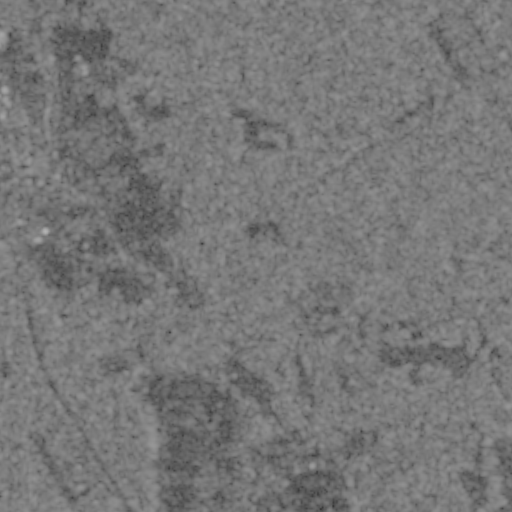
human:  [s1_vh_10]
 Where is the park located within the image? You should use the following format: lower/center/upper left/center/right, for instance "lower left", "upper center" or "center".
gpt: The park is located in the upper left of the image.
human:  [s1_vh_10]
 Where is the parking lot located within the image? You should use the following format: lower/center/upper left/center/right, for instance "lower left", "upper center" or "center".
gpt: The parking lot is located in the upper left of the image.
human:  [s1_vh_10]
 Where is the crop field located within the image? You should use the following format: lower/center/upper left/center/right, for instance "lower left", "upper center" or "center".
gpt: There is no crop field in the image.

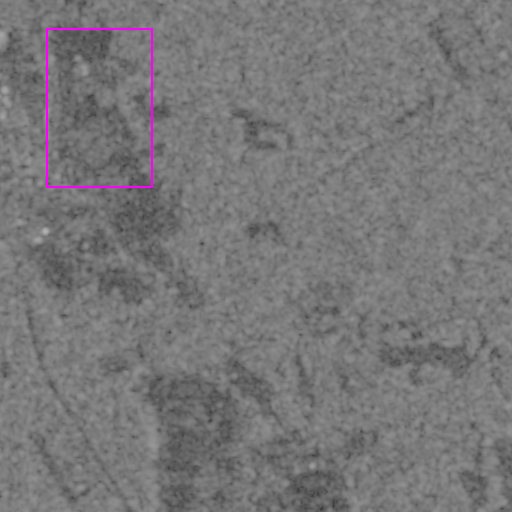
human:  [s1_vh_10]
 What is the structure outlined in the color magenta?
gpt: The structure outlined in magenta is a crop field.
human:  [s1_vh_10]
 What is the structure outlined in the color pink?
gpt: There is no pink outline.